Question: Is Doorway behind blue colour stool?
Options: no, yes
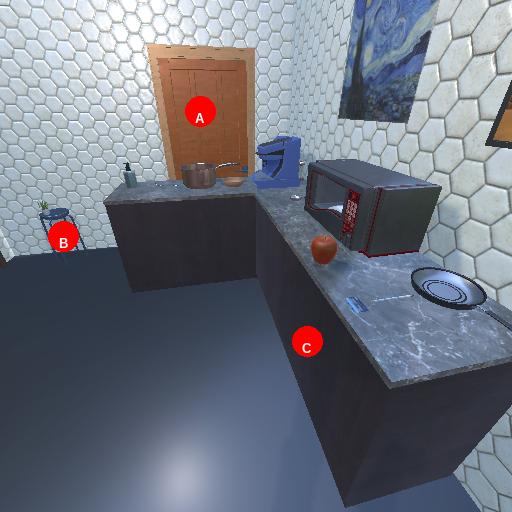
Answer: no